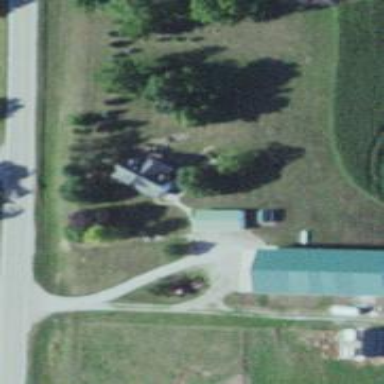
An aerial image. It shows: Driveway.